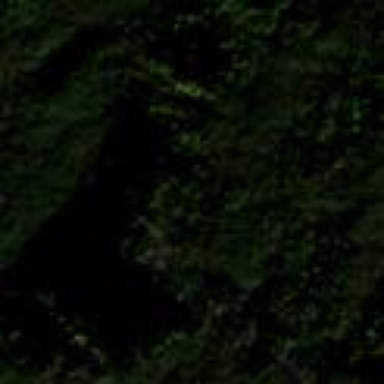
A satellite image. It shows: Forest area.